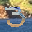
Label: 3